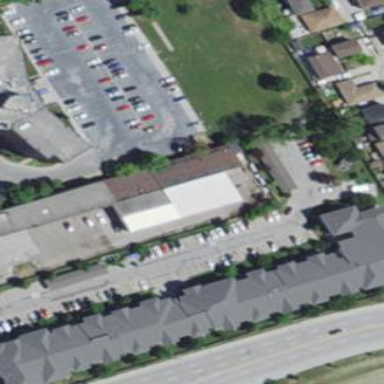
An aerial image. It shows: Industrial building.